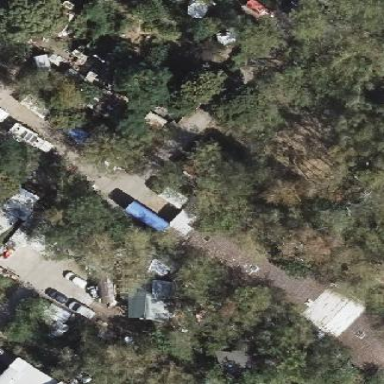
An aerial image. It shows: Shed.